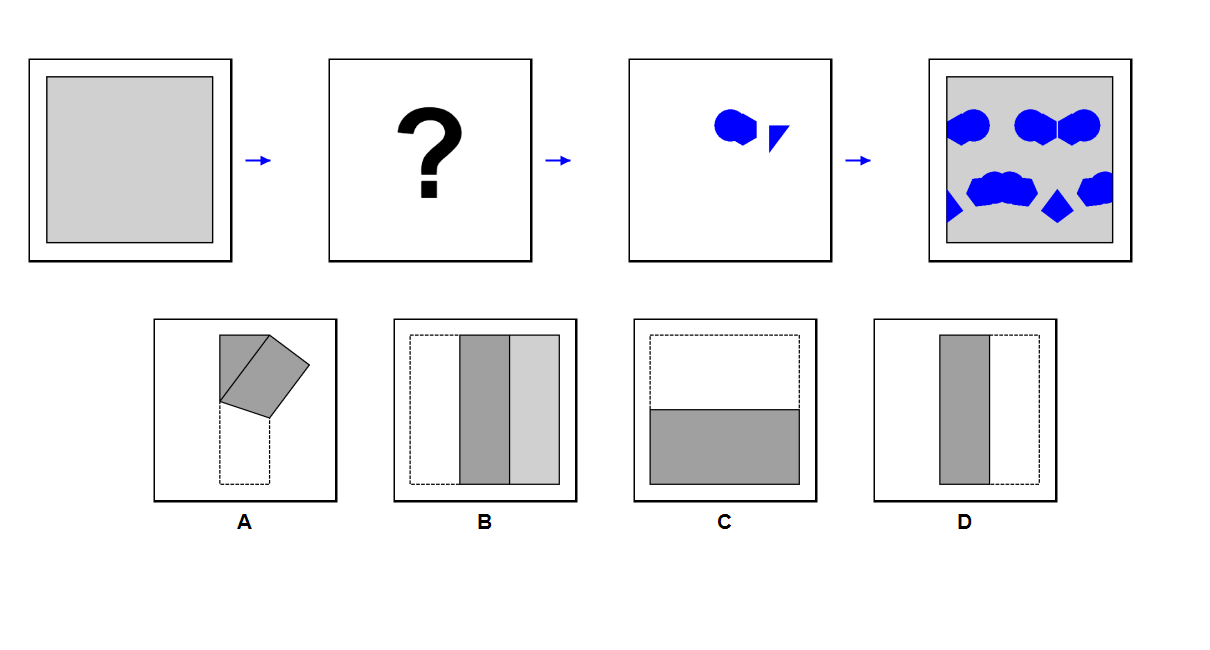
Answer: C